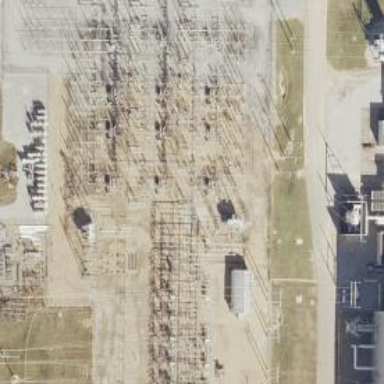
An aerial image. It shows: Switch for power supply.